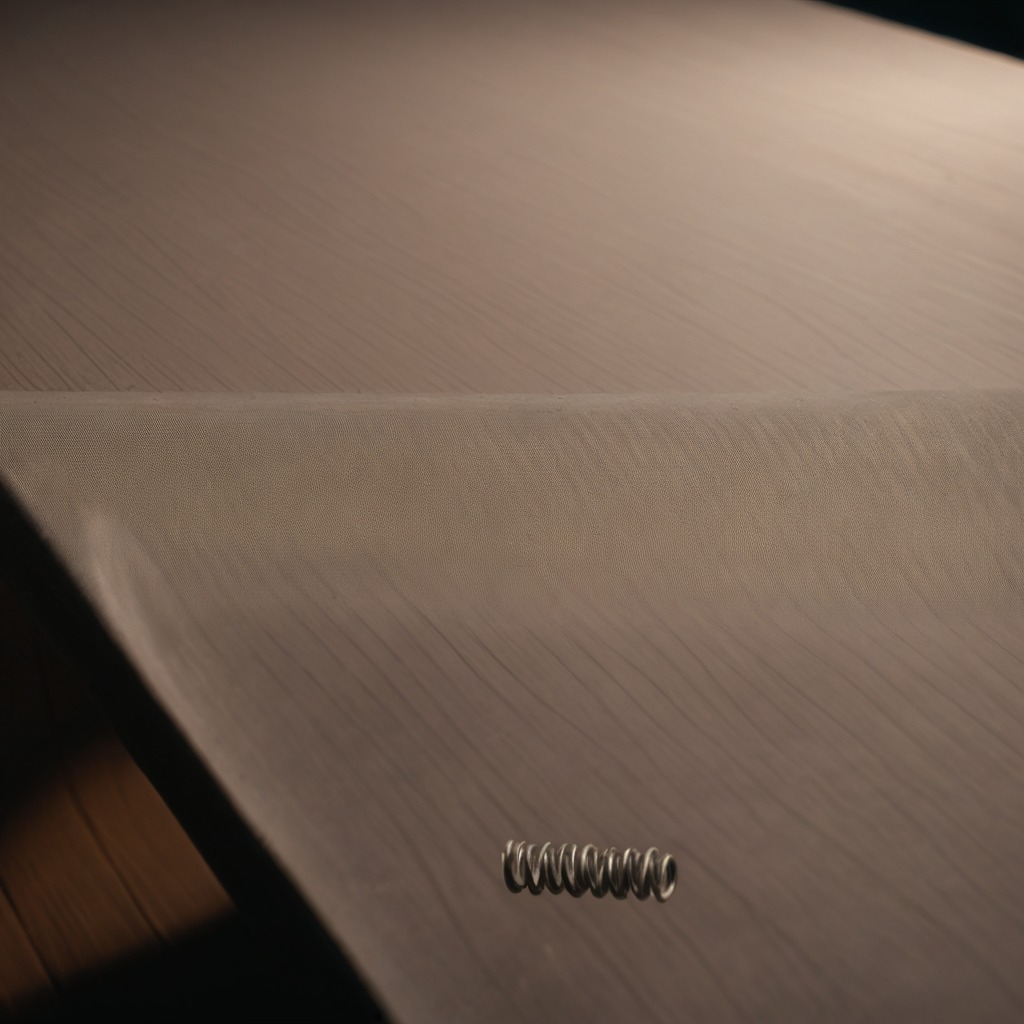
A coiled metal spring is lying on a wooden table.